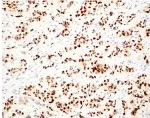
Histopathology and immunohistochemistry of the intracranial metastatic serous carcinoma. (D) WT-1 immunostain at 200 x magnification demonstrating strong nuclear positivity.
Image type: pathology (immunostaining)